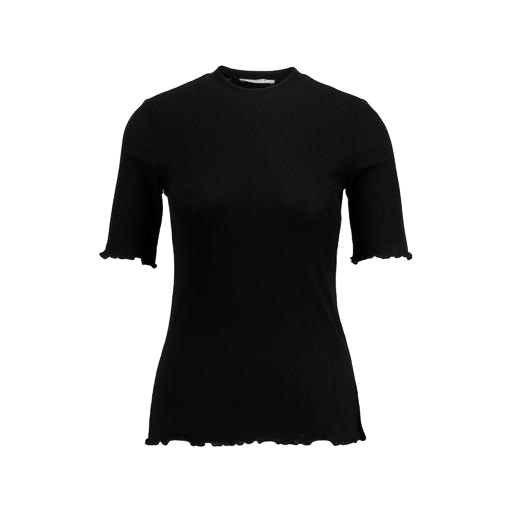
high-neck ribbed-jersey t-shirt, black ribbed t-shirt, black raw-edge top, white background